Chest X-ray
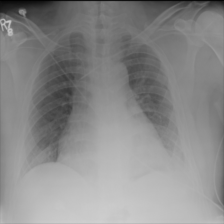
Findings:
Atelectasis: negative
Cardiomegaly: positive
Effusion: negative
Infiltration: negative
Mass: negative
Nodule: negative
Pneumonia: negative
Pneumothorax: negative
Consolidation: negative
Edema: negative
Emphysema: negative
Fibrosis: negative
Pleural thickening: negative
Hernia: negative